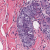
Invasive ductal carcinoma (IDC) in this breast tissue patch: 0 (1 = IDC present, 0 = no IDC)